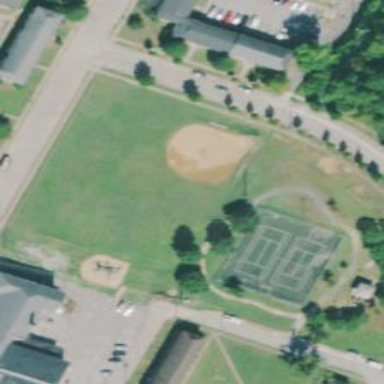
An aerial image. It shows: Baseball pitch for leisure and sports activities.